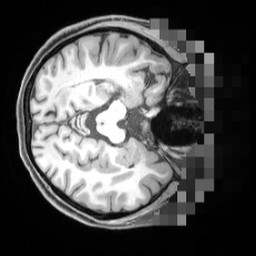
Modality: T1w
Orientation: axial
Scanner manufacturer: siemens
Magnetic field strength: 3 T
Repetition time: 2.55 s